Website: lowes
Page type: added-to-cart
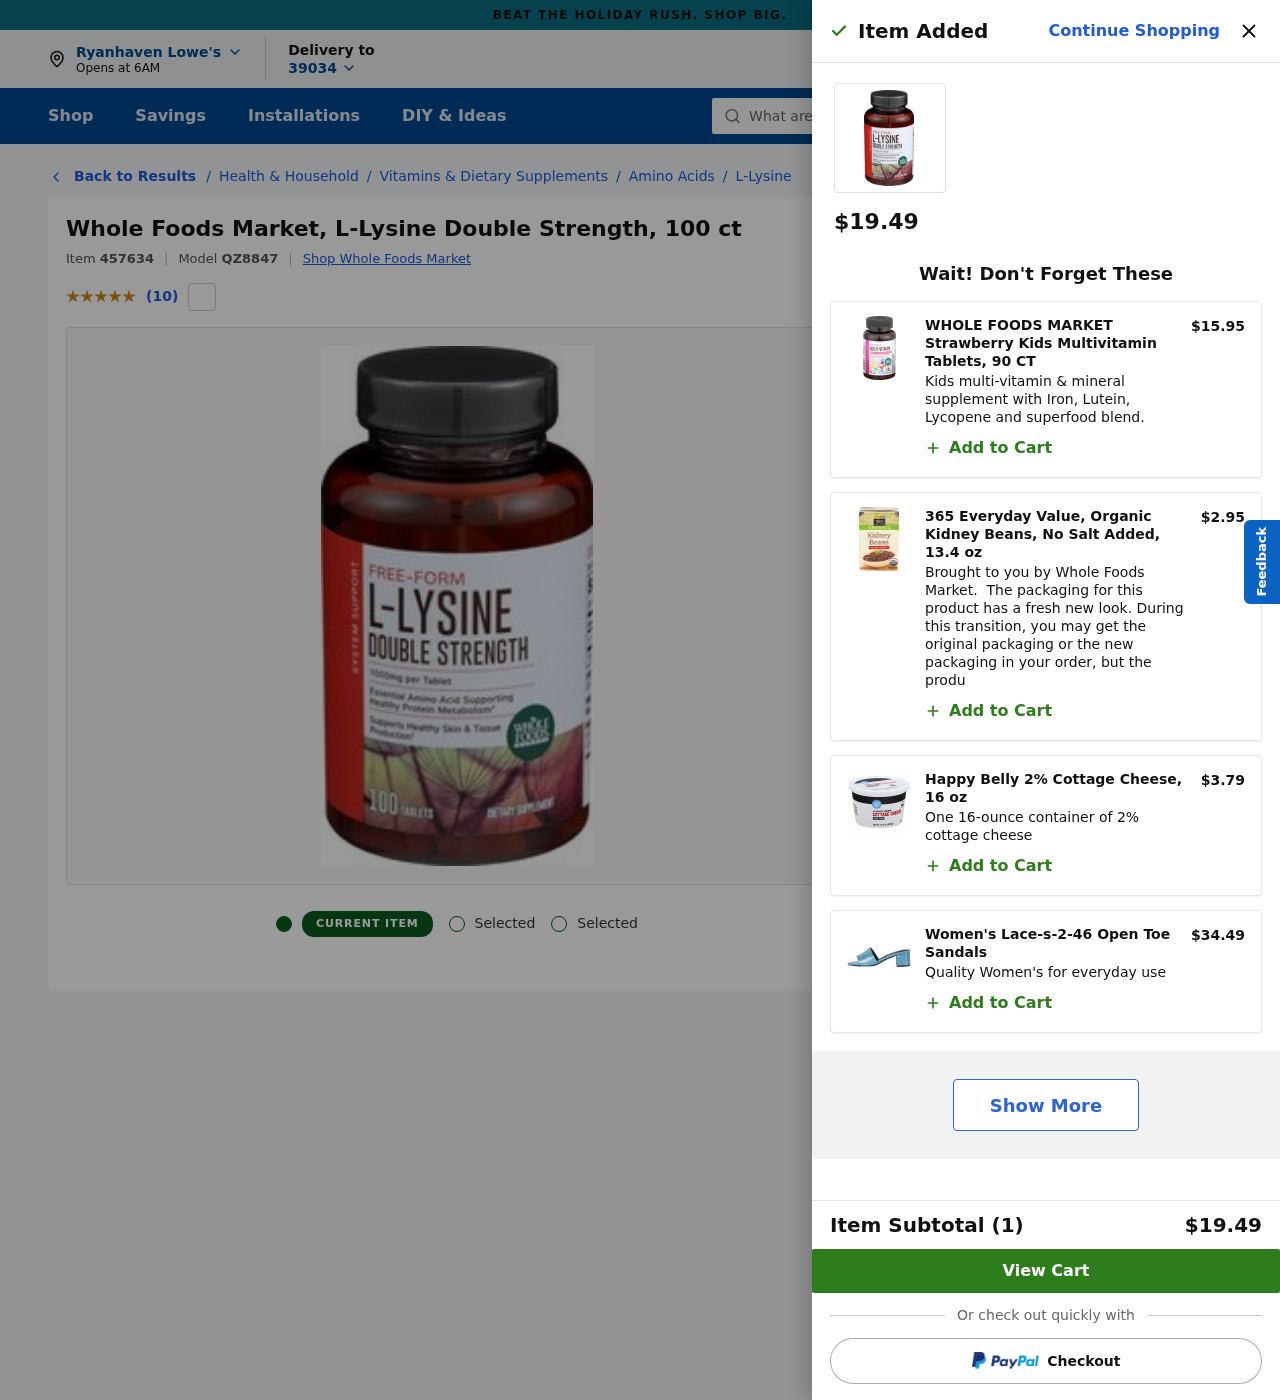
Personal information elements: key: PII_CITY
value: Ryanhaven
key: PII_POSTCODE
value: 39034
Product elements: key: PRODUCT1_BRAND
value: Whole Foods Market
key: PRODUCT1_BREADCRUMB
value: Health & Household
Vitamins & Dietary Supplements
Amino Acids
L-Lysine
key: PRODUCT1_NAME
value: Whole Foods Market, L-Lysine Double Strength, 100 ct
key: PRODUCT1_NUM_RATINGS
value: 10
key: PRODUCT1_PRICE
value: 19.49
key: PRODUCT1_RATING
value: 4.9
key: PRODUCT2_DESC
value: Kids multi-vitamin & mineral supplement with Iron, Lutein, Lycopene and superfood blend.
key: PRODUCT2_NAME
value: WHOLE FOODS MARKET Strawberry Kids Multivitamin Tablets, 90 CT
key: PRODUCT2_PRICE
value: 15.95
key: PRODUCT3_DESC
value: Brought to you by Whole Foods Market.  The packaging for this product has a fresh new look. During this transition, you may get the original packaging or the new packaging in your order, but the produ
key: PRODUCT3_NAME
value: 365 Everyday Value, Organic Kidney Beans, No Salt Added, 13.4 oz
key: PRODUCT3_PRICE
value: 2.95
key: PRODUCT4_DESC
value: One 16-ounce container of 2% cottage cheese
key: PRODUCT4_NAME
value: Happy Belly 2% Cottage Cheese, 16 oz
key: PRODUCT4_PRICE
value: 3.79
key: PRODUCT5_DESC
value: Quality Women's for everyday use
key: PRODUCT5_NAME
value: Women's Lace-s-2-46 Open Toe Sandals
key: PRODUCT5_PRICE
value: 34.49
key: PRODUCT1_ITEM_ID
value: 457634
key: PRODUCT1_MODEL_ID
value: QZ8847
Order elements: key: ORDER_NUM_ITEMS
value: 1
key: ORDER_SUBTOTAL
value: $19.49
Search elements: key: HEADER_SEARCH
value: What are you looking for?